Question: PhpStorm show yellow lines below Turkish words.
How can I ignore all spelling errors in comments.

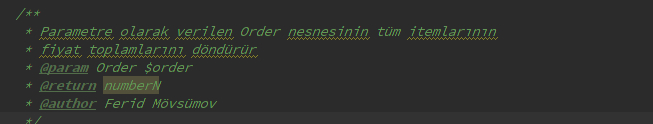
Answer: 'Settings (Preferences on Mac) | Inspections | Spelling | Typo'
You can configure this inspection to ignore comments.

---
But I would recommend adding dictionary for that language so IDE can check for spelling mistakes: 'Settings | Spelling | Dictionaries tab'
Dictionary file is a plain-text UTF-8 encoded file with 1 word per line.